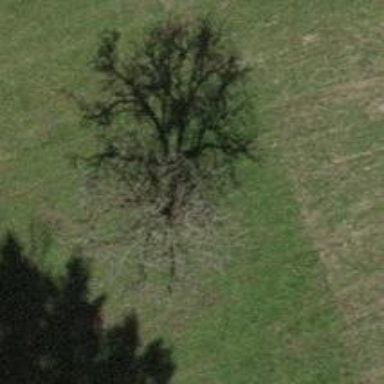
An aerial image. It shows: Beautiful tree in nature.